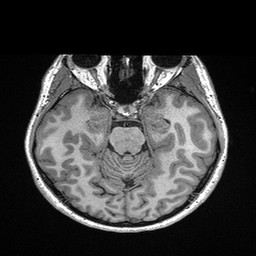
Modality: T1w
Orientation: coronal
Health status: healthy
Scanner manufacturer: siemens
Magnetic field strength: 3 T
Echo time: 0.00298 s